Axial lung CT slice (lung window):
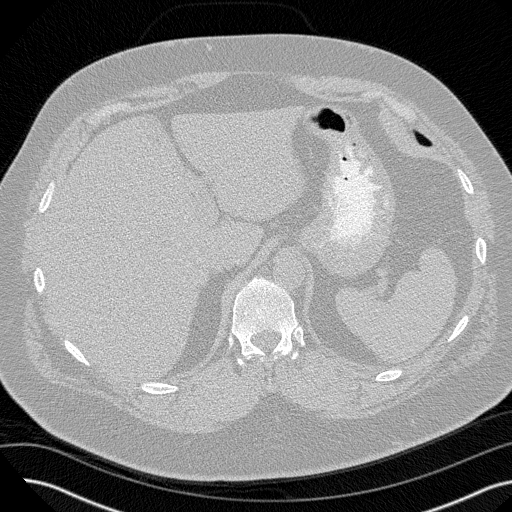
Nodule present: no